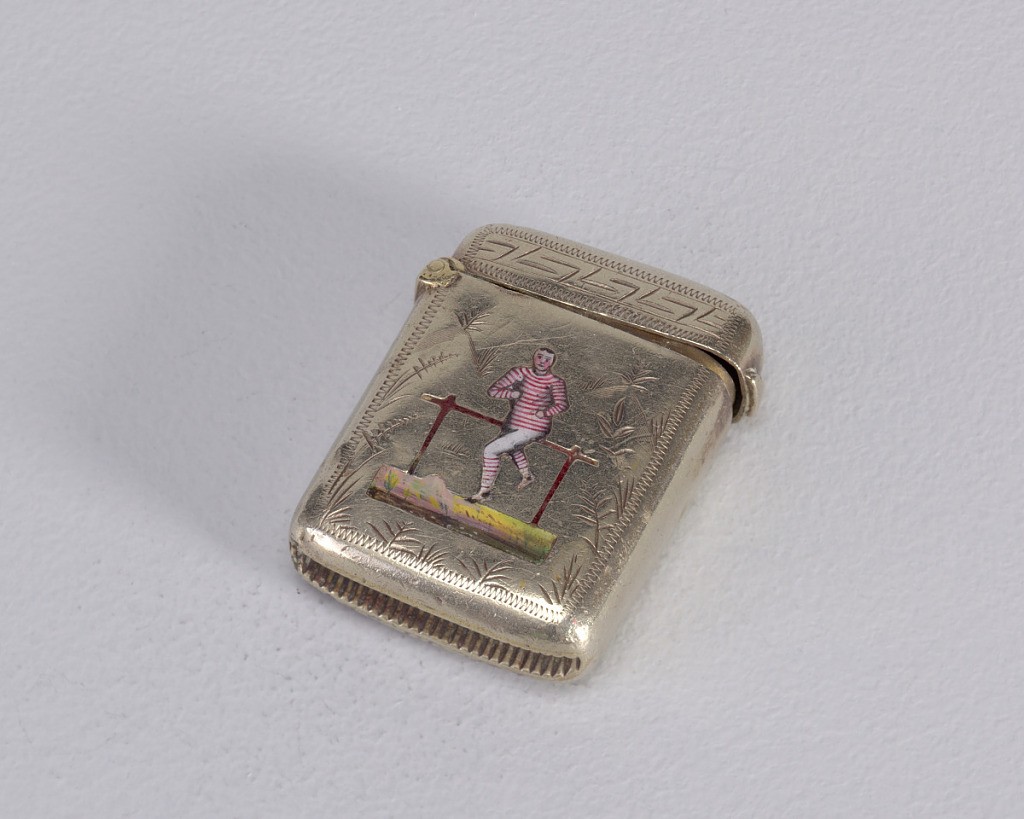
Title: Rugby Player
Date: late 19th century
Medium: Silver-plated metal, enamel
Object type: Matchsafe
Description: Rectangular, with rounded edges and corners, featuring polychrome enamel decoration of rugby player, surrounded by etched foliage ornament. He wears red and white striped, long sleeve jersey, white, knee length playing pants, red and white knee socks. Behind him is a brown goal post, beneath a green and brown grass-like reserve. Lid, hinged on left, features abstract, etched ornament on front. Striker in recessed groove on bottom.